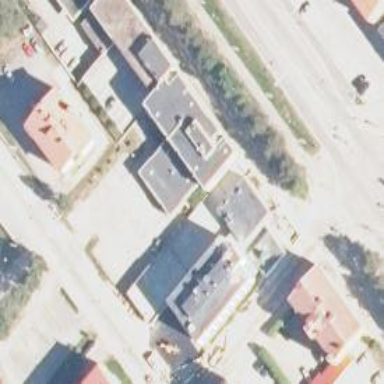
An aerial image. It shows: Building.